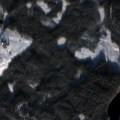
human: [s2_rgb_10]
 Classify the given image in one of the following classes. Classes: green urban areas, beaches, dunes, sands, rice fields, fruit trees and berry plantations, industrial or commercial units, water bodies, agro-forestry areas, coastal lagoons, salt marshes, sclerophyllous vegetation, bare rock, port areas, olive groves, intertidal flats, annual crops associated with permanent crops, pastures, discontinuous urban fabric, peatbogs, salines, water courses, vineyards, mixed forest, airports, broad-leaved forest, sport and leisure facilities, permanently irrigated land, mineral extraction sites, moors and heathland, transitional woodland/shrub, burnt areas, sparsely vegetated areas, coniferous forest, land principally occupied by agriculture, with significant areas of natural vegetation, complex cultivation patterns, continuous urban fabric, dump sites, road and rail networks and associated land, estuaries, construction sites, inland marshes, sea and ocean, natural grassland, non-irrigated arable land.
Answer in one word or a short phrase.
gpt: broad-leaved forest, coniferous forest, mixed forest